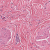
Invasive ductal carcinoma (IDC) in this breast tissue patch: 0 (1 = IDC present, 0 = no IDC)